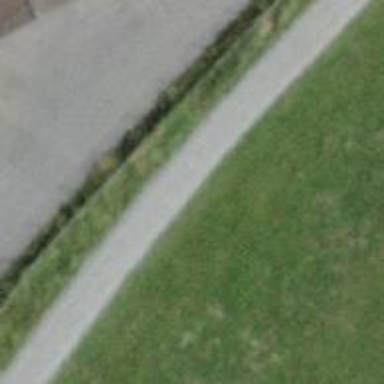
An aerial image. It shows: Bridleway.